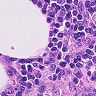
Metastatic tissue present: no